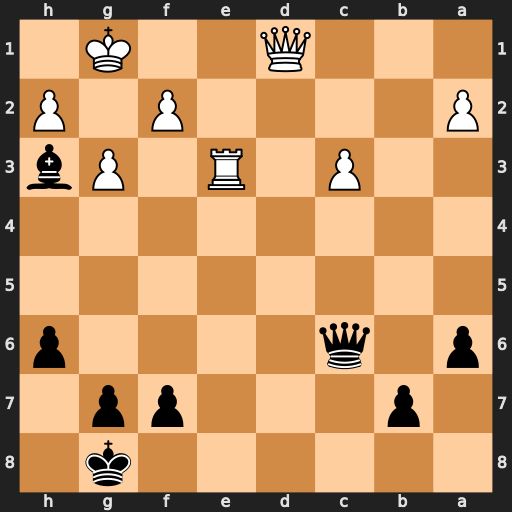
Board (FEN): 6k1/1p3pp1/p1q4p/8/8/2P1R1Pb/P4P1P/3Q2K1
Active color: b
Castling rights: -
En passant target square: -
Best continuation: Qg2#